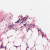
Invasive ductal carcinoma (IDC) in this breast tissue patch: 1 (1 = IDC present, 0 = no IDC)